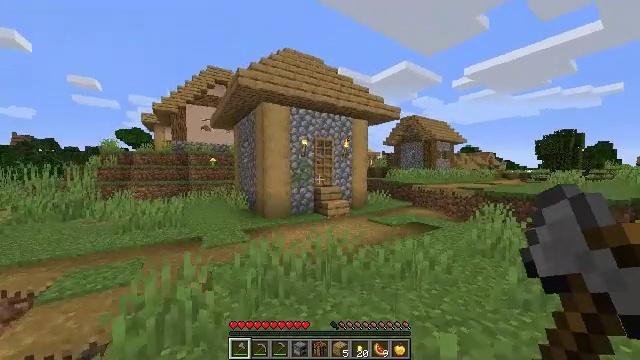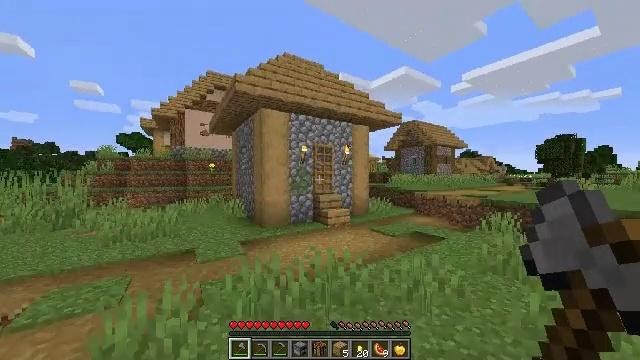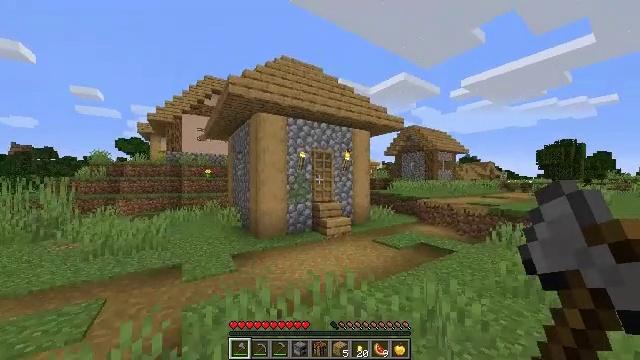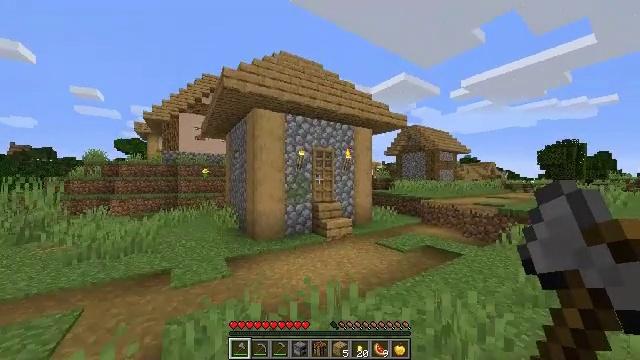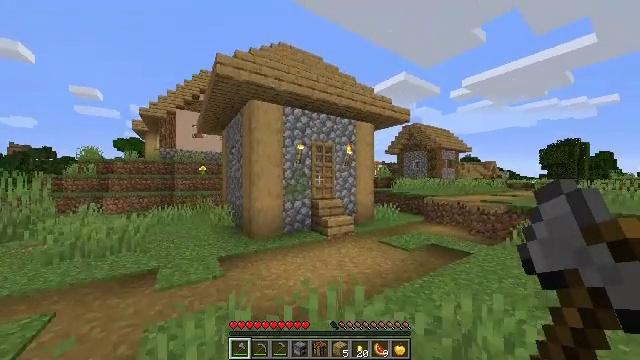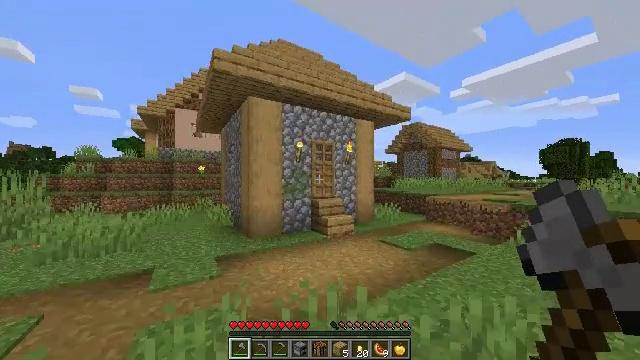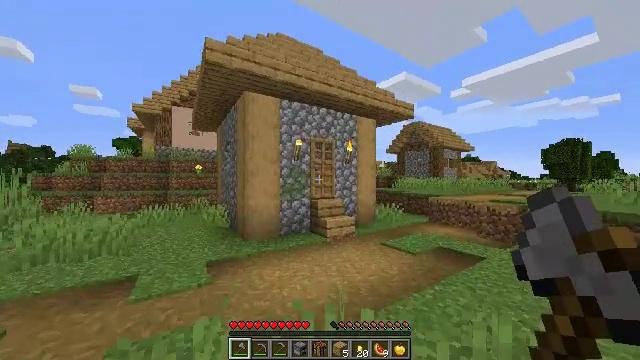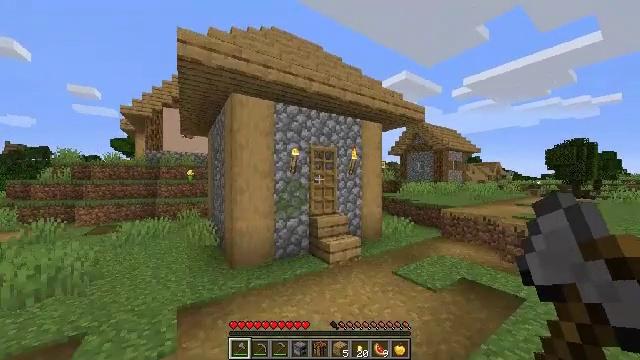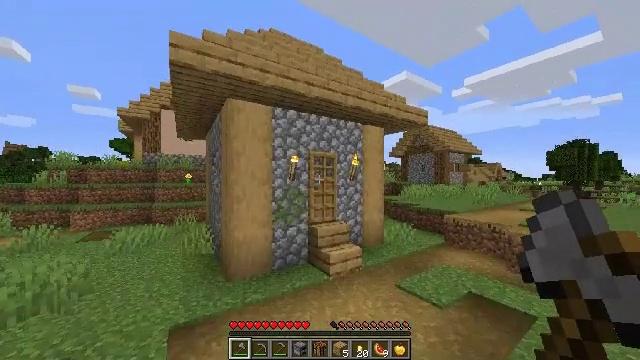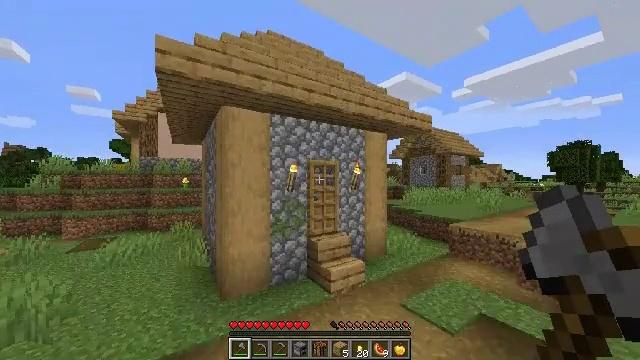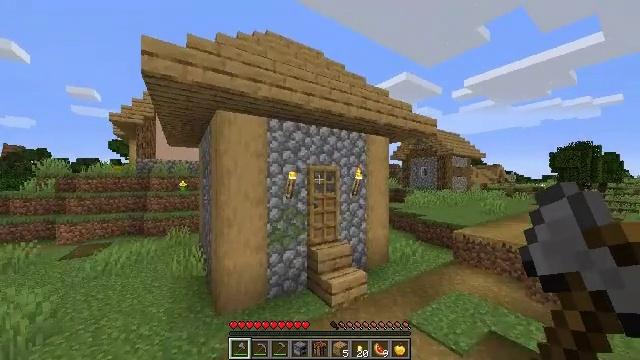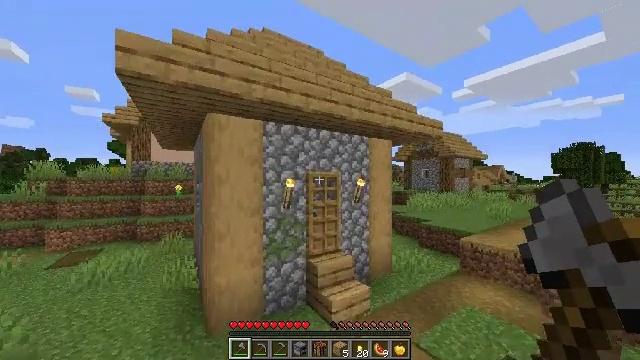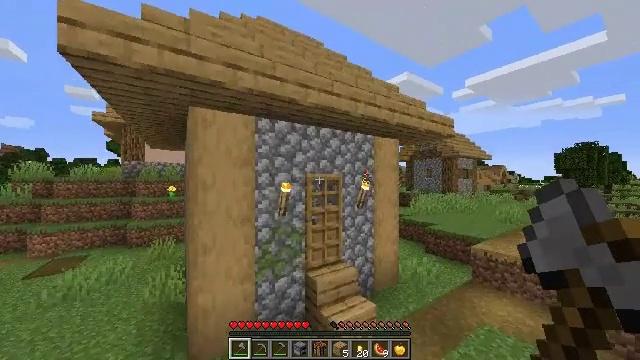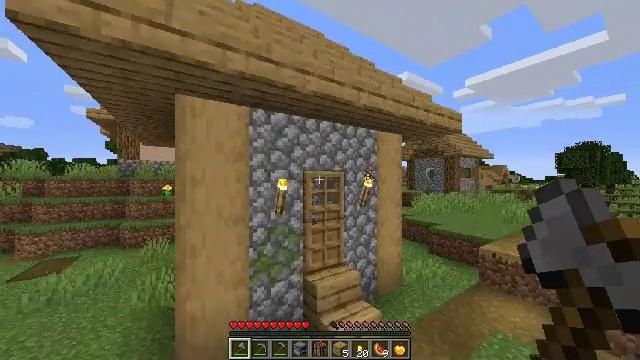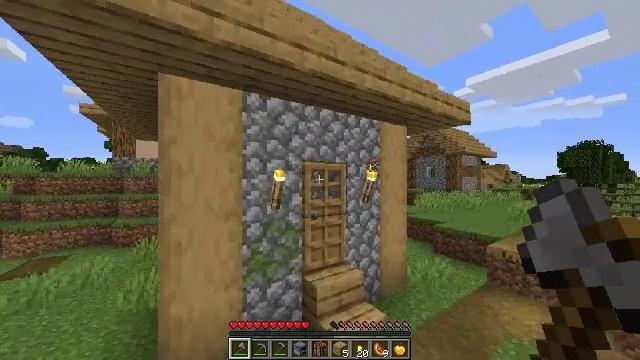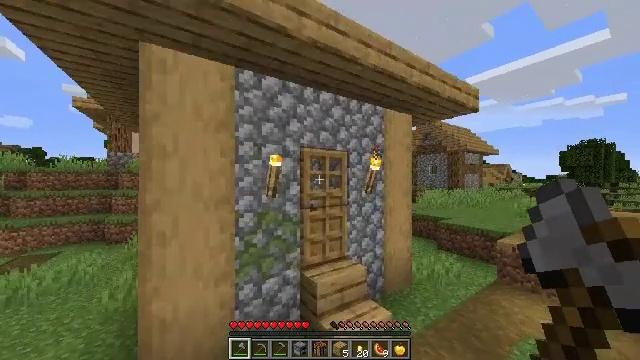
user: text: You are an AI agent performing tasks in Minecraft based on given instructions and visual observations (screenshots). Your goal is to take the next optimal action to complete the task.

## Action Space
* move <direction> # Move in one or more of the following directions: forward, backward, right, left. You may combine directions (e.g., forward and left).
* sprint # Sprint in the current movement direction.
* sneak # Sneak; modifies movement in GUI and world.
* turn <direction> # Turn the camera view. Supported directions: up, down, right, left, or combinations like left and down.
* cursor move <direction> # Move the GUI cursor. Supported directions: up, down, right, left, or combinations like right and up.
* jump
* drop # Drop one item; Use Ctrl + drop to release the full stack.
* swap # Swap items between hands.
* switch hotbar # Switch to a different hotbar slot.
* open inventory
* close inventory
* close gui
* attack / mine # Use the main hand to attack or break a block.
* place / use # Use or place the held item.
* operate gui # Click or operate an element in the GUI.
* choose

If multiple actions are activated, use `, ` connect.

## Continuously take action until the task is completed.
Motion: motion action
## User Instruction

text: Attack the hay block to get hay.
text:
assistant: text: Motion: move forward, sprint, turn up, jump
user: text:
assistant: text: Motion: move forward, sprint, turn up, jump
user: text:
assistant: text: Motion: move forward, sprint, jump
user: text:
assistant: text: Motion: move forward, sprint, jump
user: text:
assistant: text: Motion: move forward, sprint, jump
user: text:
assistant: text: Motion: move forward, sprint, jump
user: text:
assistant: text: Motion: move forward, sprint, jump
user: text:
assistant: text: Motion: move forward, sprint, jump
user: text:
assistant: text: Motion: move forward, sprint, jump
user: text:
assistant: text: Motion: move forward, sprint, jump
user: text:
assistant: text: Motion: move forward, sprint, jump
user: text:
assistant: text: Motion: move forward, sprint, jump
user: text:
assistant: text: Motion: move forward, sprint, jump
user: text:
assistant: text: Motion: move forward, sprint
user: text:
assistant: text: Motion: move forward, sprint
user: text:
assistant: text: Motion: move forward and move right, sprint
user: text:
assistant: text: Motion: move forward and move right, sprint
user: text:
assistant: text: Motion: move forward and move right, sprint
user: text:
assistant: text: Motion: move forward and move right, sprint, turn left
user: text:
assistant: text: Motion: move forward and move right, sprint
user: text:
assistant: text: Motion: move forward and move right, sprint
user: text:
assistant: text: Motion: move forward and move right, sprint, use / place
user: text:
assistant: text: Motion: move forward, sprint, use / place
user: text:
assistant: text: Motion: turn left, use / place
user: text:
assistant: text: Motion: turn left
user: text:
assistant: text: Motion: turn left and down
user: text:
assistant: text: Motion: turn left
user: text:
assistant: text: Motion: no_op
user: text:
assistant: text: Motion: no_op
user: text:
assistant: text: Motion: no_op